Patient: sex M, age 29
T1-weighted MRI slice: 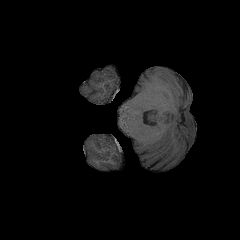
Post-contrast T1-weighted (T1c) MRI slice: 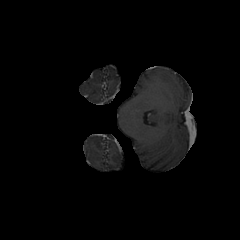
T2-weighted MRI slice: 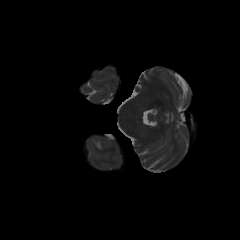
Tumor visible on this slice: yes
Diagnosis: Astrocytoma, IDH-mutant
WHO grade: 2